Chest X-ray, PA view. Patient: 32 years old, sex M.
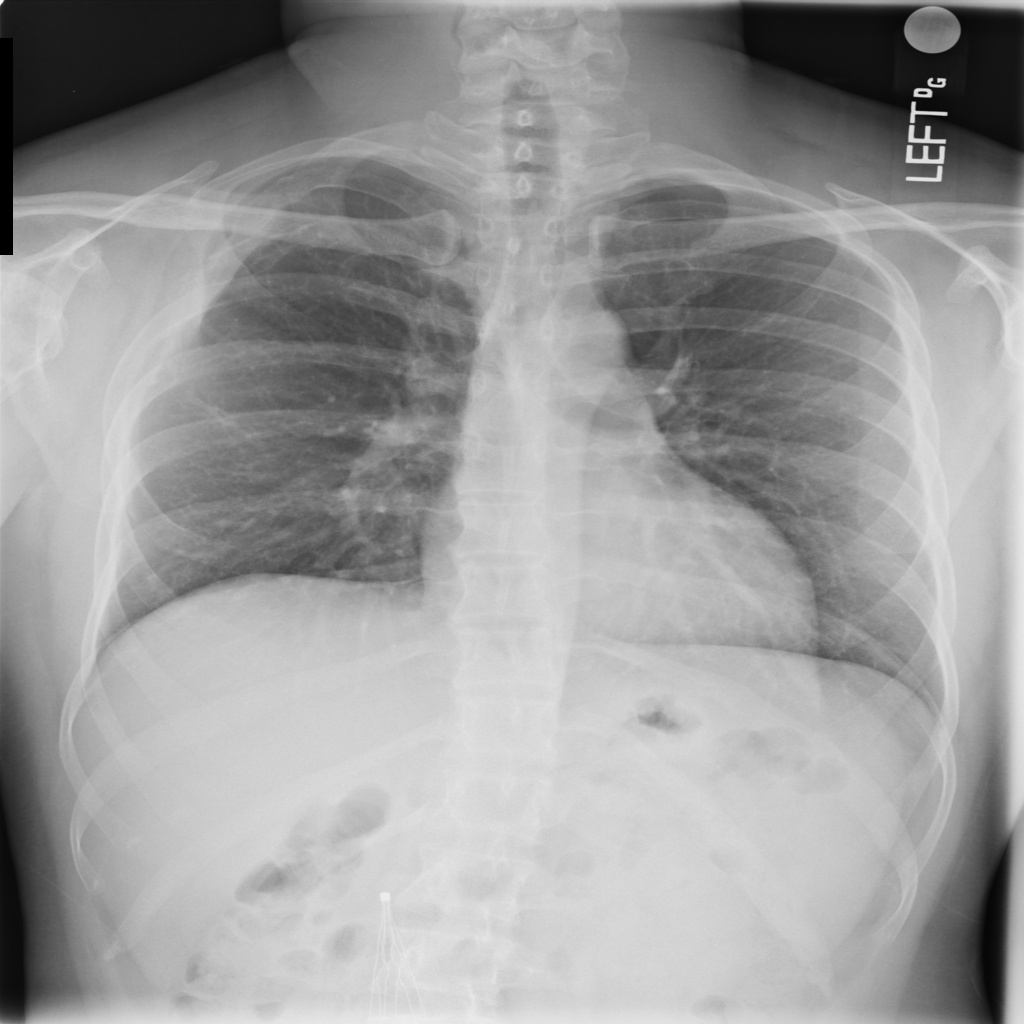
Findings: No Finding